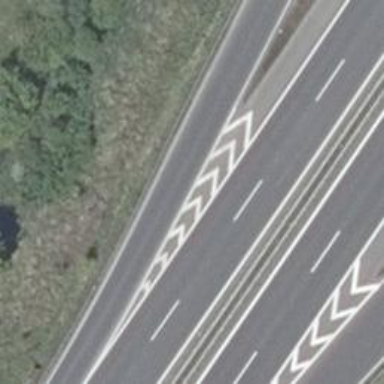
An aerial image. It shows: Motorway trunk link.